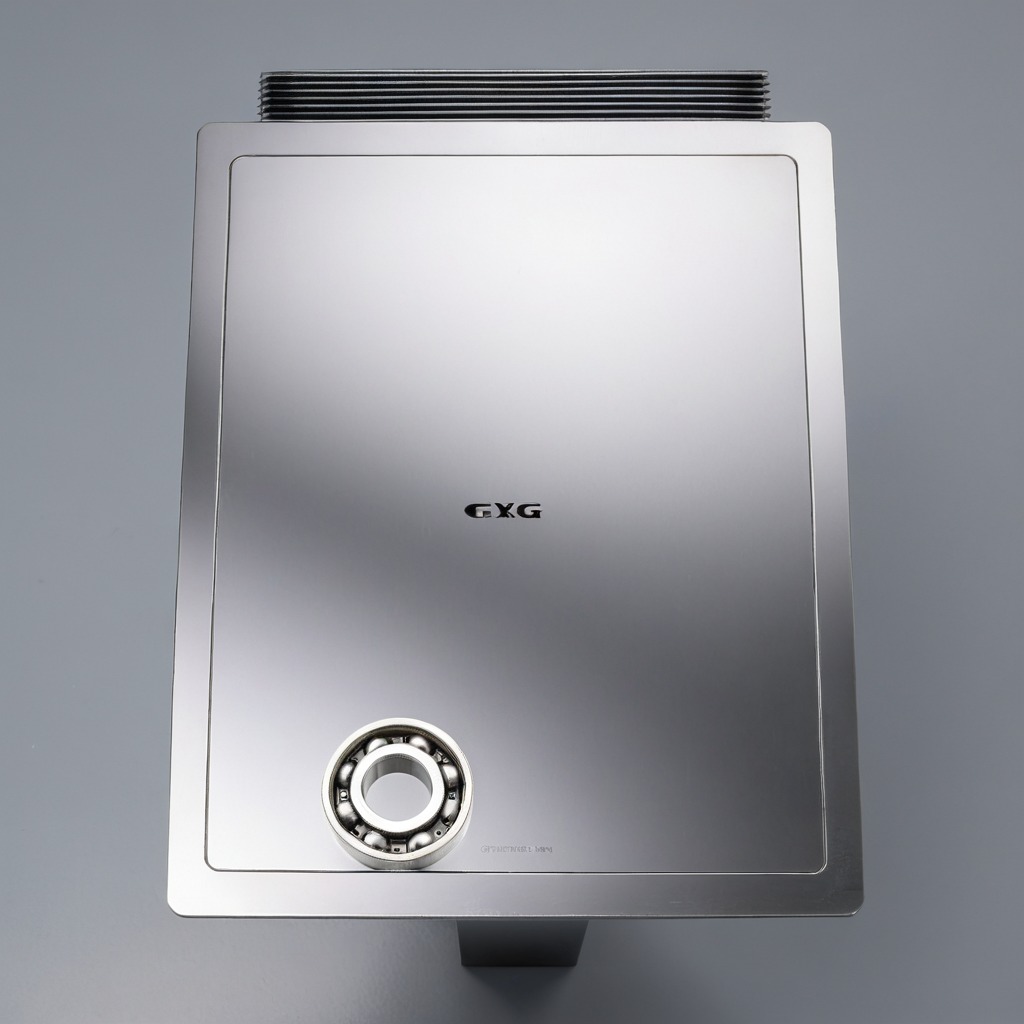
A metal ball bearing is lying on the stainless steel table in a high-end prototyping lab.